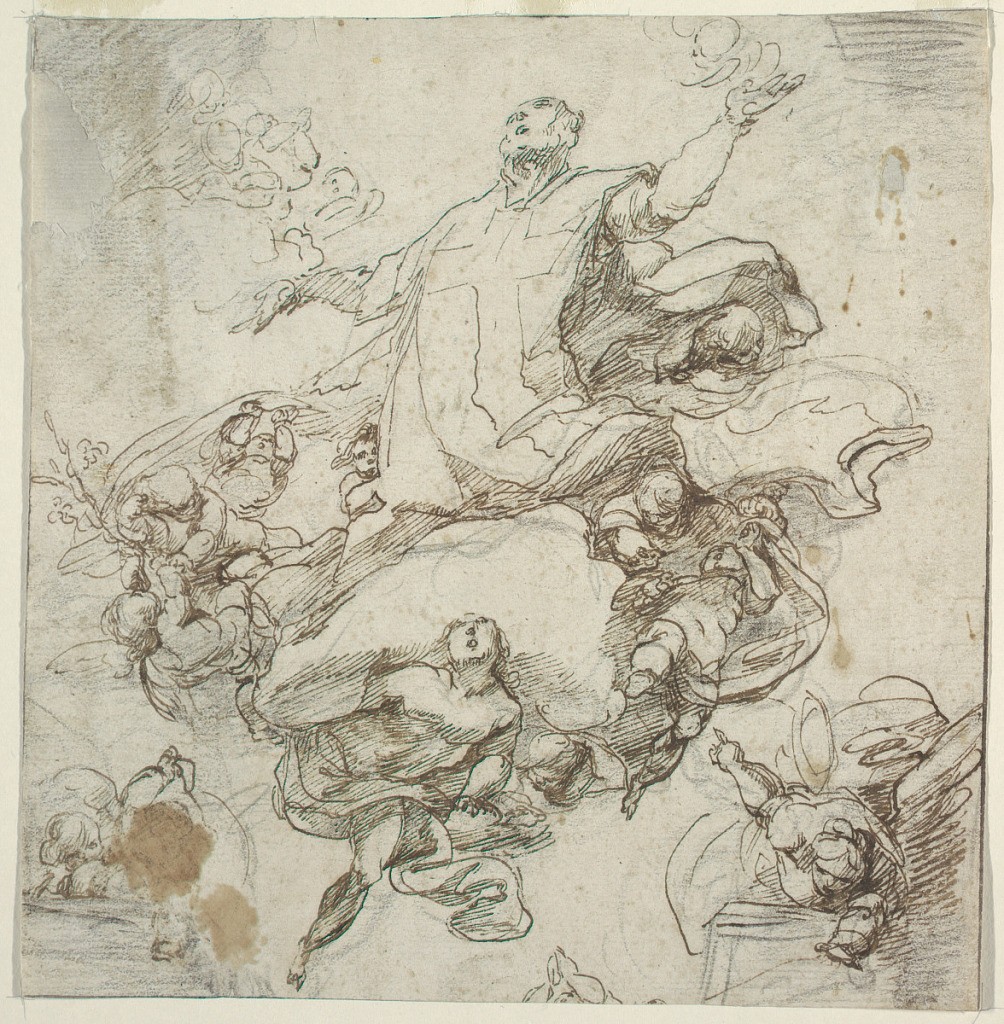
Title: Glorification of St. Filippo Neri
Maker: Giacomo Farelli, Italian, 1624 - 1706
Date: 1624–1706
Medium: Pen and brown ink, black chalk on cream laid paper; verso: black chalk
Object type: Drawing
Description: The saint is carried upwards, kneeling upon a cloud, and accompanied by angels, two of whom carry a lily spray and a sheet of paper. The upper outlines of windows are probably indicated below at left and at right. Verso: indistinct figure sketches (in black chalk).